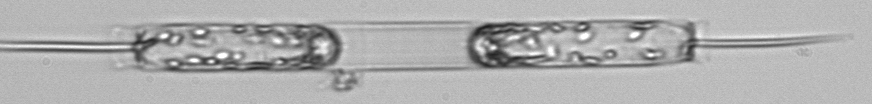
Label: Ditylum_brightwellii